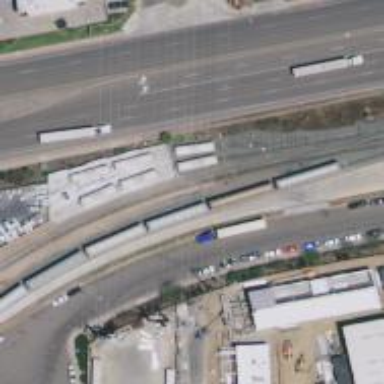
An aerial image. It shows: Rail spur service.